Interaction volume radius: 5 \u00c5
Interaction volume height: 15 \u00c5
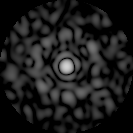
Disorder parameter: 0.7872